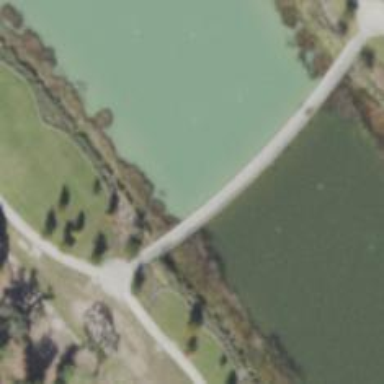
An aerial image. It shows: Footway road leading to dam on waterway.